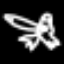
Label: frog